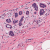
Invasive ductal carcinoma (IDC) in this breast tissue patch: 0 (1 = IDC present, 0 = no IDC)